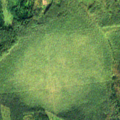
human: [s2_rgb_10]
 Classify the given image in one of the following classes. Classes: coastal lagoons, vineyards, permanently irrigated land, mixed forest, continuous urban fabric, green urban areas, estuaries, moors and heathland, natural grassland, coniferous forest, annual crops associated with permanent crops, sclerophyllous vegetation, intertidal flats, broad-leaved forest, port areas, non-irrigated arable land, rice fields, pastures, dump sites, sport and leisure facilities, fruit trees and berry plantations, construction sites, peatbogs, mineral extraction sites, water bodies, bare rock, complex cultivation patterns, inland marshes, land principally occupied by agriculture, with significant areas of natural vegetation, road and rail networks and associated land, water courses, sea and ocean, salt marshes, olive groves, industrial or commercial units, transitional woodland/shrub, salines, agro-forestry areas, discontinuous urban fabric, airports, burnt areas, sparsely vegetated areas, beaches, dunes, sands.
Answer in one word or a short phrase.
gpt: broad-leaved forest, mixed forest, transitional woodland/shrub, inland marshes